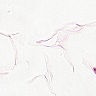
Metastatic tissue present: no